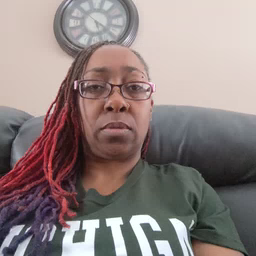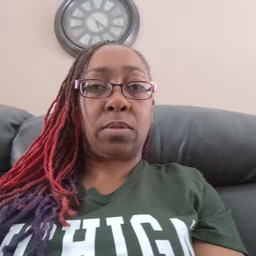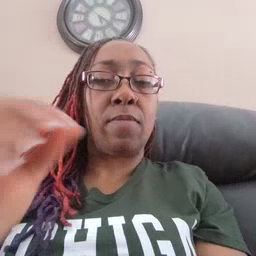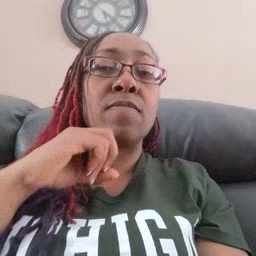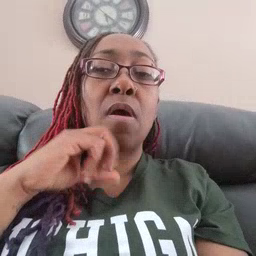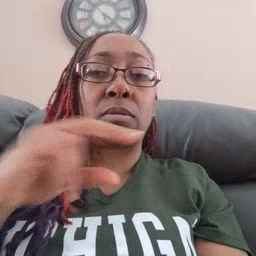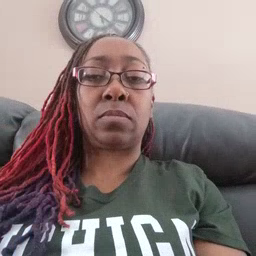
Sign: frog